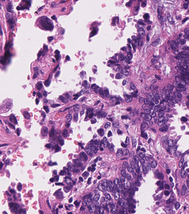
Tumor epithelial tissue: yes
Tumor-associated stroma tissue: yes
Normal tissue: no